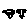
Label: house